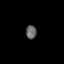
Tissue: prostate
Cell type: Fibroblasts
Senescence score: 0.6836
Nuclear area (px): 138
Mean DAPI intensity: 104.116